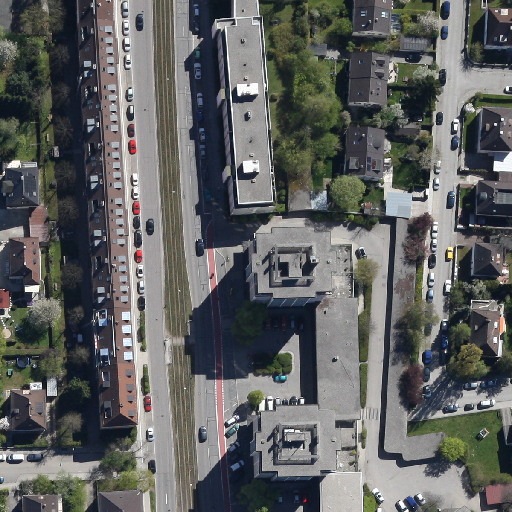
Referring expression: car